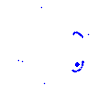
Particle: electron